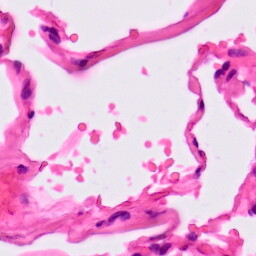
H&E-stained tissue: Lung